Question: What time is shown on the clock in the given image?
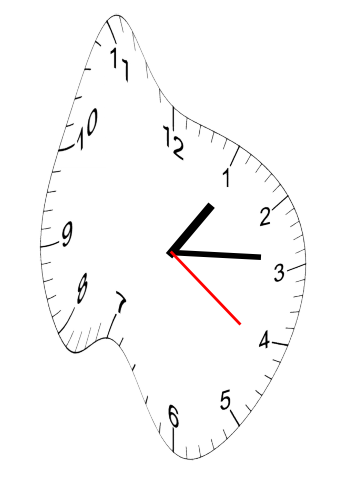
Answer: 01:14:21